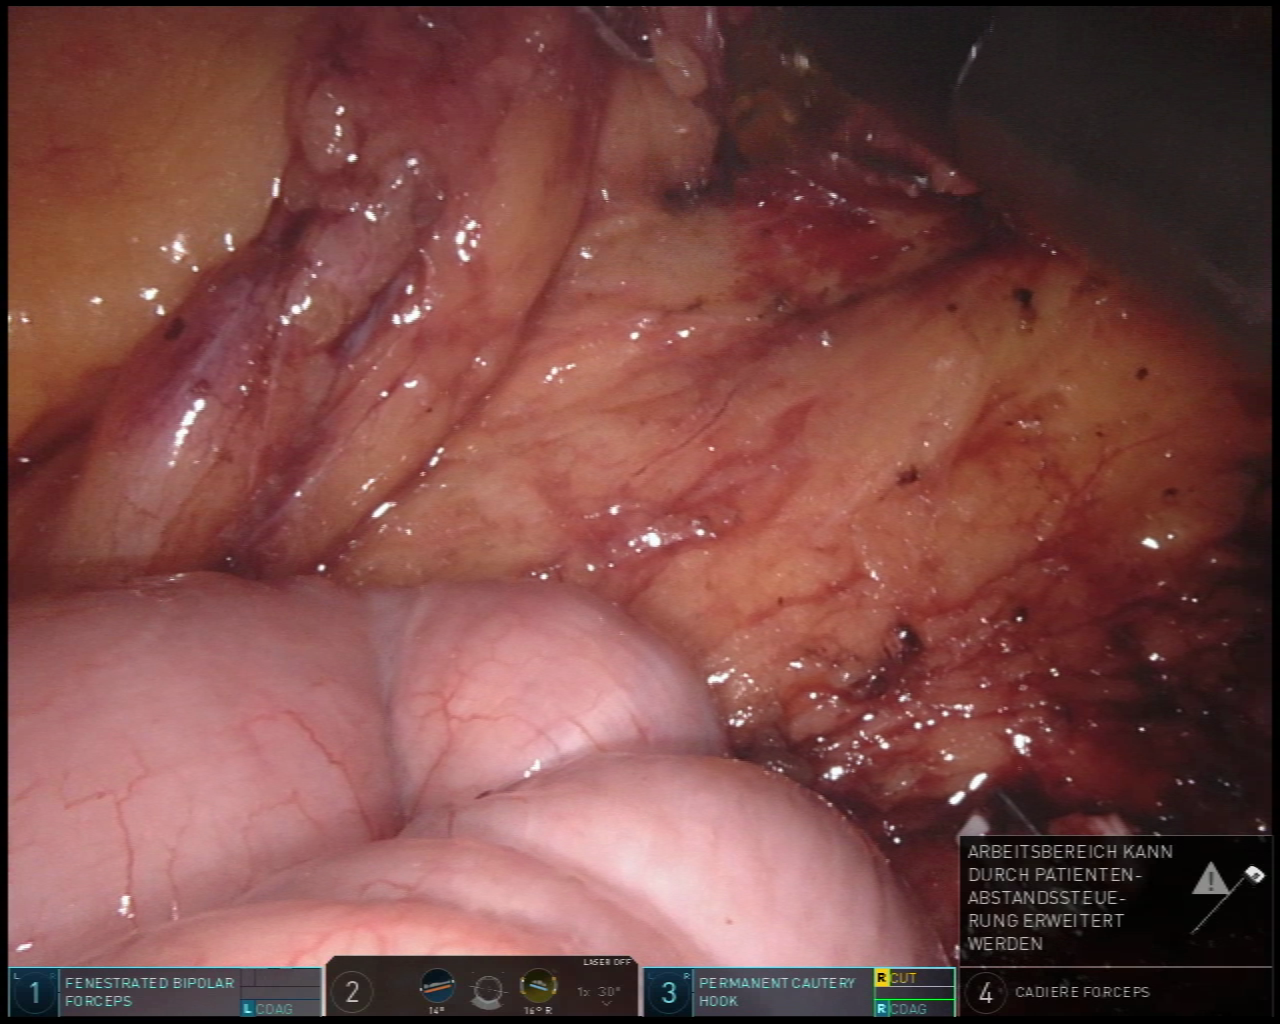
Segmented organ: intestinal_veins
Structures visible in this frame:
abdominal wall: no
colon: no
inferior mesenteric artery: no
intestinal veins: yes
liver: no
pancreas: no
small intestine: yes
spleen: no
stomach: no
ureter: no
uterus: no
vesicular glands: no